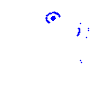
Particle: pion